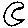
Label: moon